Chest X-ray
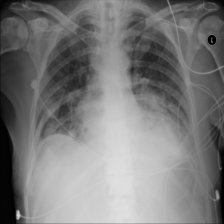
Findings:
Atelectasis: negative
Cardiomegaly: negative
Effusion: negative
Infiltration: positive
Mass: negative
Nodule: negative
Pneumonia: negative
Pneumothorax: negative
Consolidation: negative
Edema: negative
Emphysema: negative
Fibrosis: negative
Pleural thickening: negative
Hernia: negative